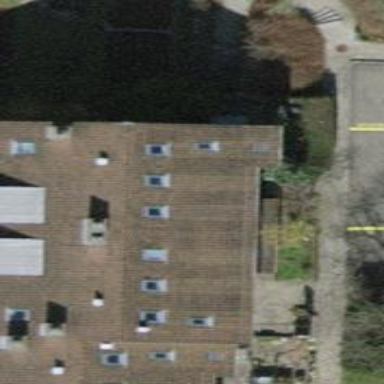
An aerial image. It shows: Apartments building with tiled roof.